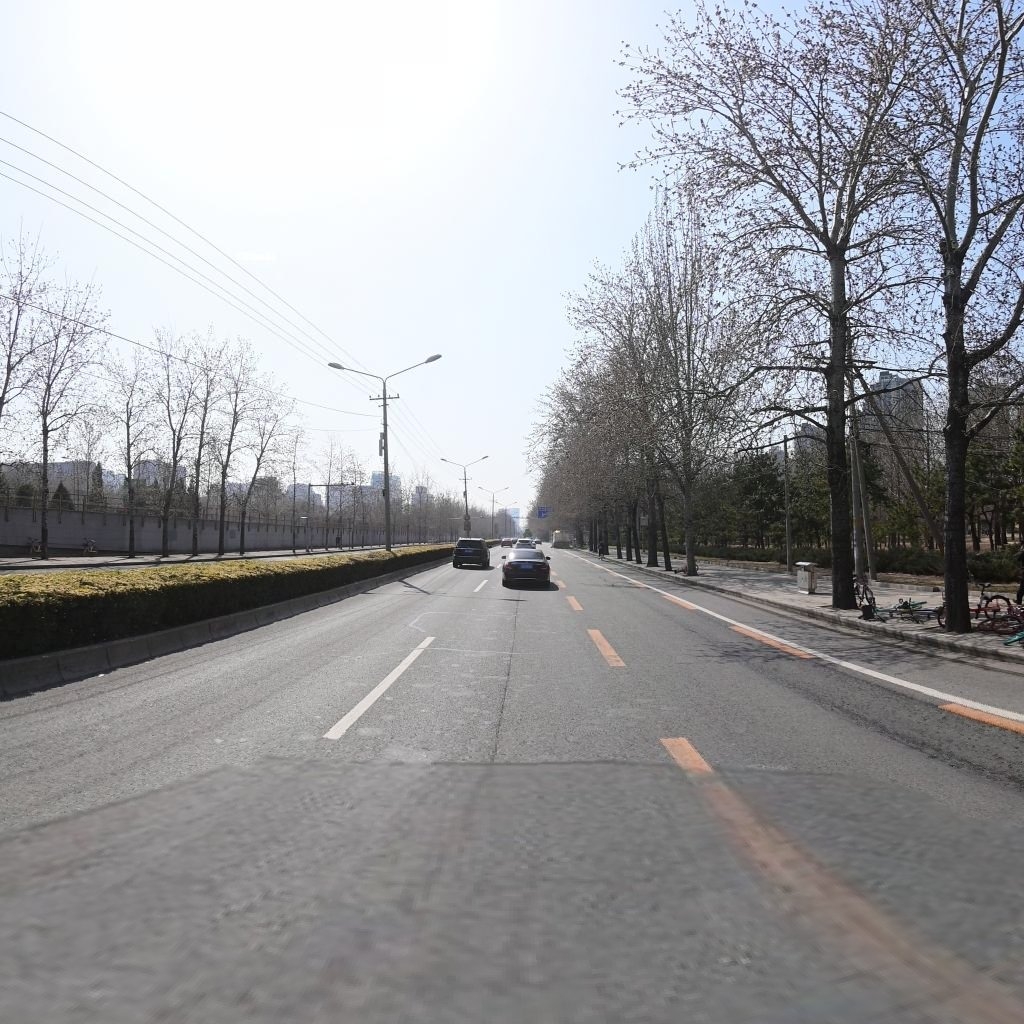
Region: Chaoyang
Road damage annotations: transverse patch, longitudinal crack, longitudinal patch